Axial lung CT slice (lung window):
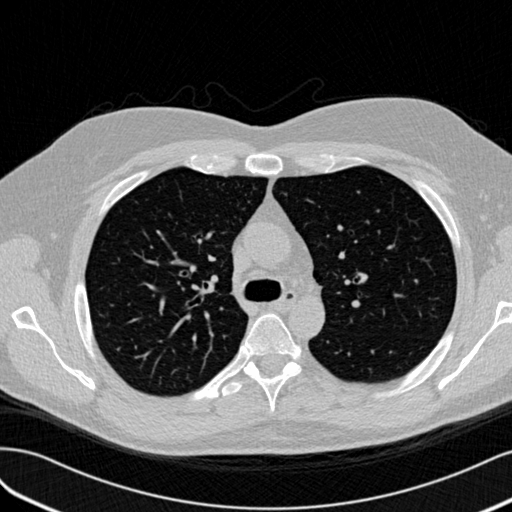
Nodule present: no